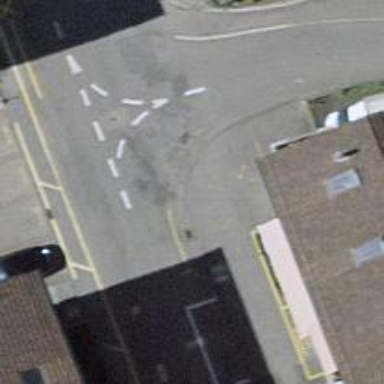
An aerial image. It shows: Kerb serving as barrier.